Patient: sex F, age 69
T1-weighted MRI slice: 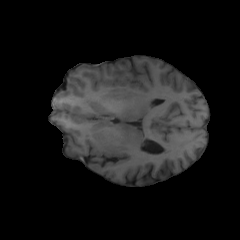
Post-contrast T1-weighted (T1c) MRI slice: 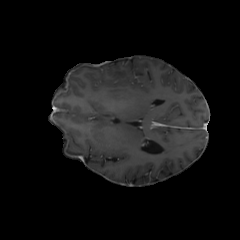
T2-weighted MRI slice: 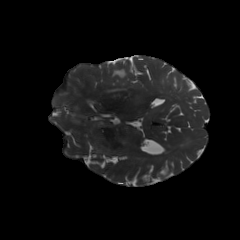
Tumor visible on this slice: yes
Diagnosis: Glioblastoma, IDH-wildtype
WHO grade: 4